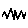
Label: zigzag